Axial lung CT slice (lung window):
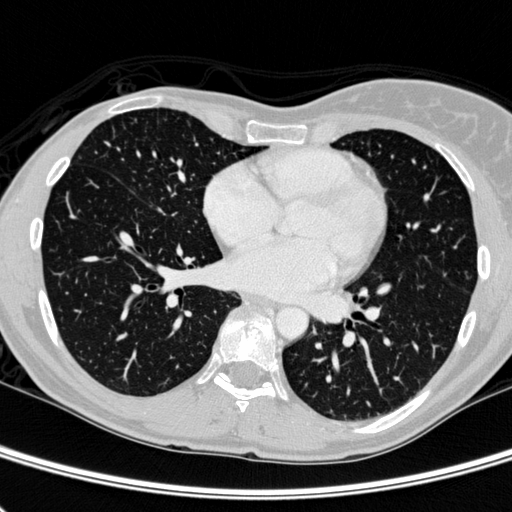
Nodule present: no